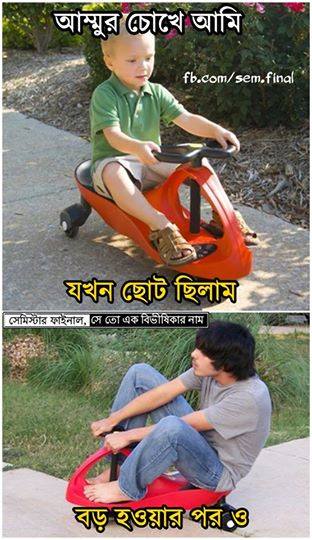
Caption: আম্মুর চোখে আমি যখন ছোট ছিলাম বড় হওয়ার পর ও
Label: non-hate